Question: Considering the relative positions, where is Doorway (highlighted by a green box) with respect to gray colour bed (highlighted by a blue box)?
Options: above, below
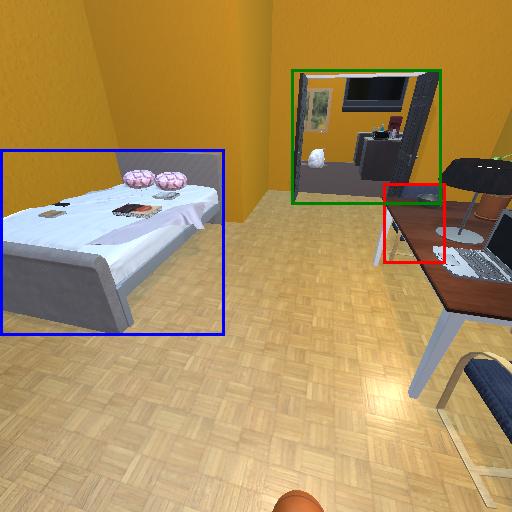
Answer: above